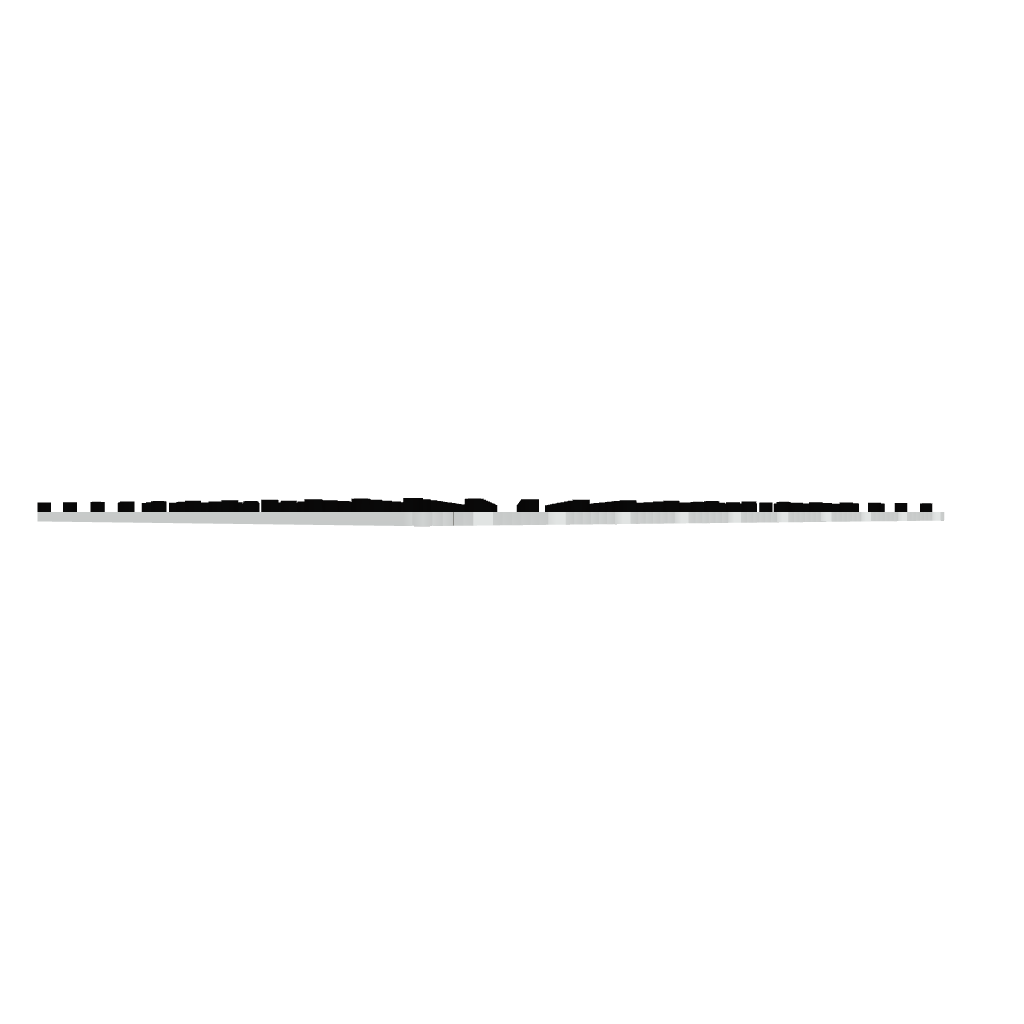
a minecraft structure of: large Ubuntu human logo